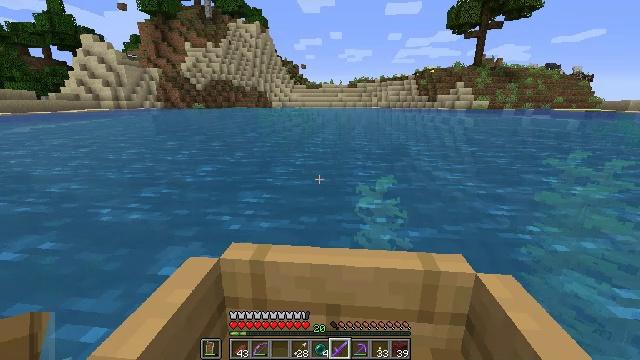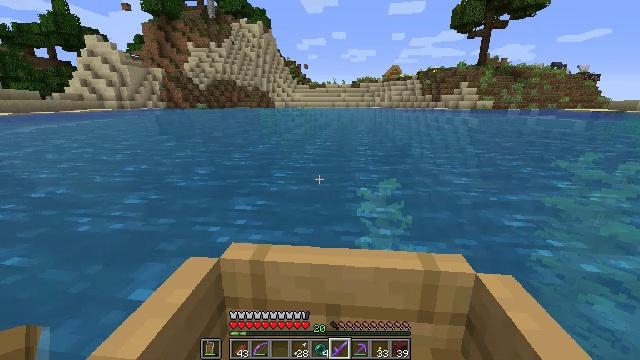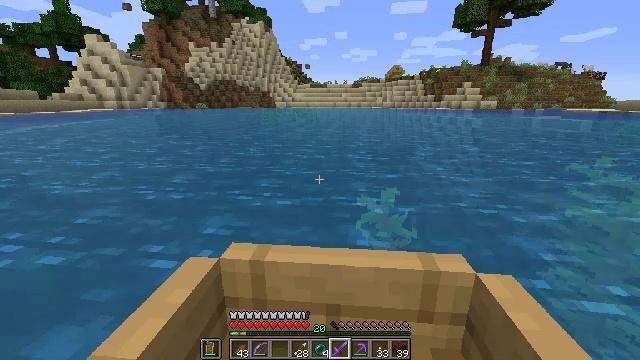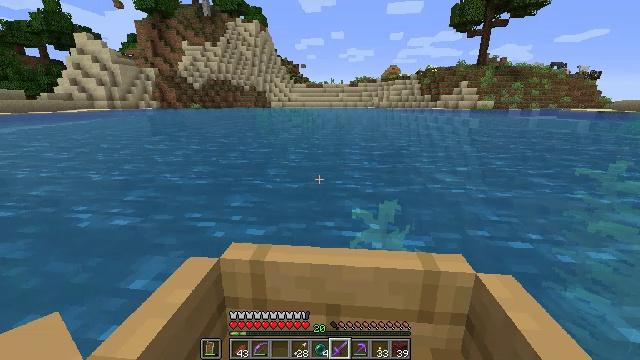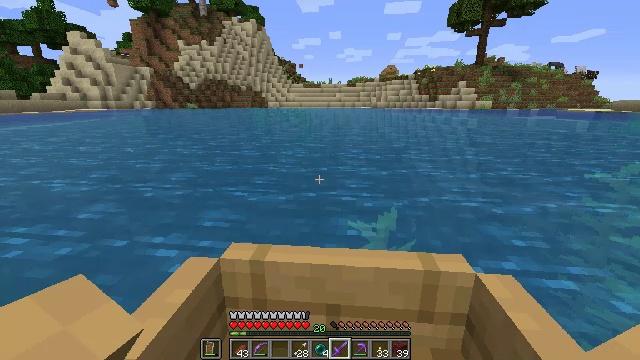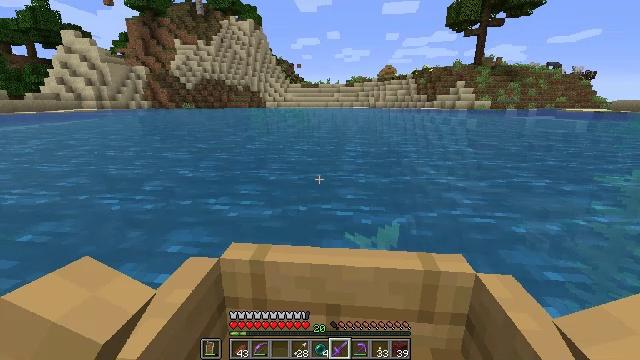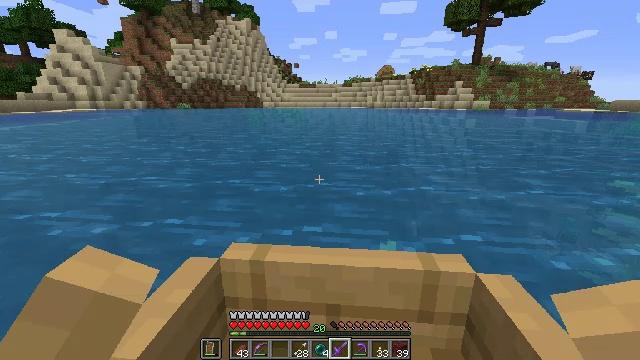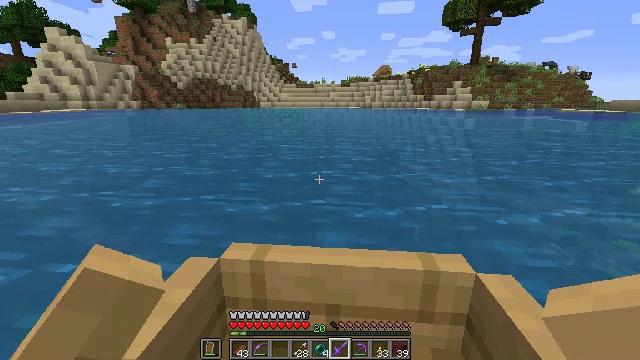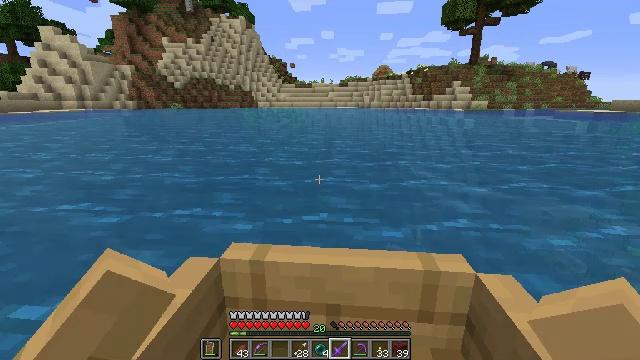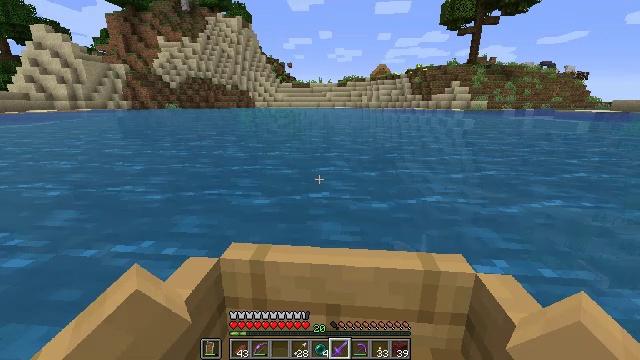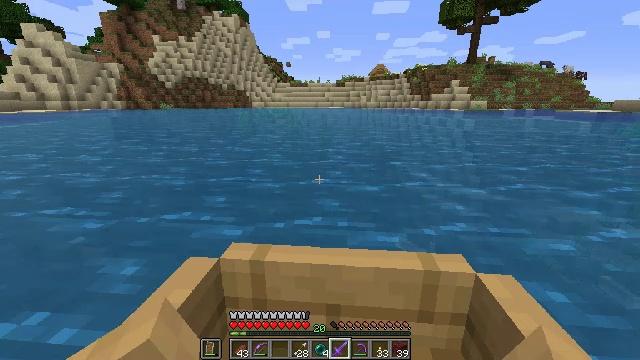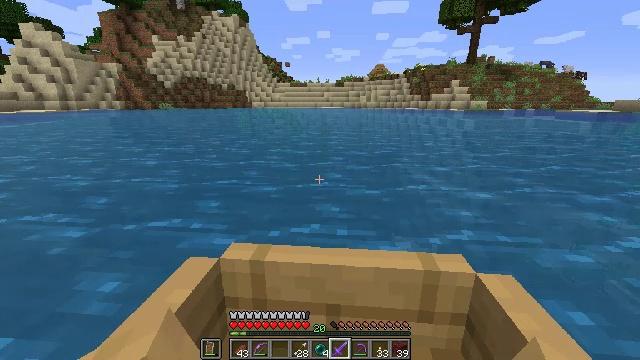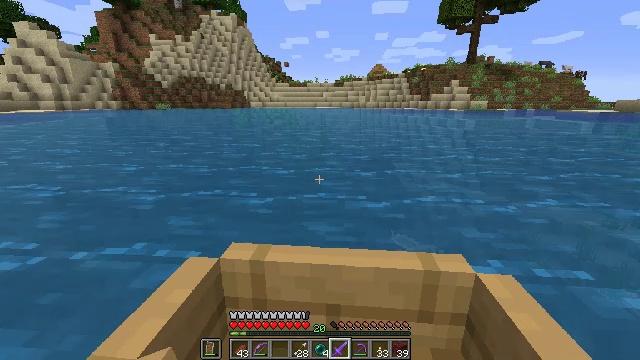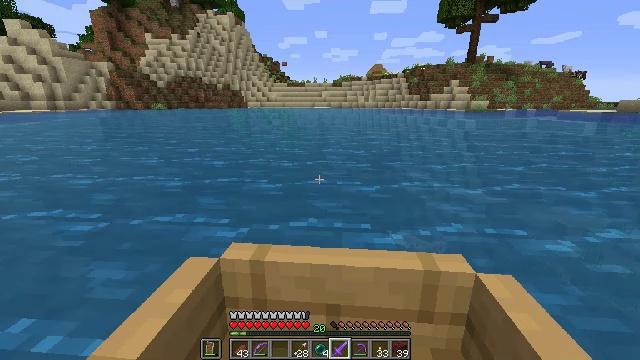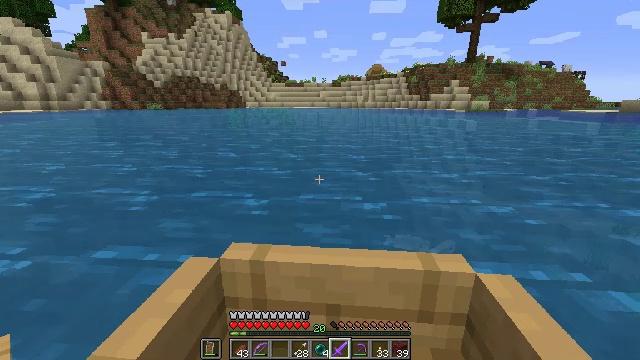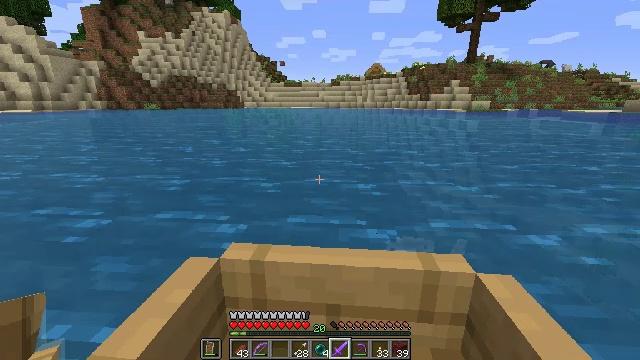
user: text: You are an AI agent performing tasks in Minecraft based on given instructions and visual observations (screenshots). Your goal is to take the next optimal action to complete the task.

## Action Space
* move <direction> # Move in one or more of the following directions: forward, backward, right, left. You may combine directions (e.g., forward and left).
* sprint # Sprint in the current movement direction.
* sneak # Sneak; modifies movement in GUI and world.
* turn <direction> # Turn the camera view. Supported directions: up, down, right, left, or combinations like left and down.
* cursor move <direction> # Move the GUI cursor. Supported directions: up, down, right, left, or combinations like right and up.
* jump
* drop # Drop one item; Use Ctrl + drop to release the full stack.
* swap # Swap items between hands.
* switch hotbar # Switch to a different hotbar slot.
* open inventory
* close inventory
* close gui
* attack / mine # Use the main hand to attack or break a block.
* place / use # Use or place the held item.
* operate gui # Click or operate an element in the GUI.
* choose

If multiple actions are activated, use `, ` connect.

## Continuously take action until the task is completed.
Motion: motion action
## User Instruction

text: Use the crafting interface to make blaze powder from blaze rods.
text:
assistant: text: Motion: move forward and move right
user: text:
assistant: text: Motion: move forward
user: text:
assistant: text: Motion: move forward
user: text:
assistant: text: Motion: move forward
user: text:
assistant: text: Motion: move forward
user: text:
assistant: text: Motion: move forward
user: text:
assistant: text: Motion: move forward
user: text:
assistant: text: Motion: move forward
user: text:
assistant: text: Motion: move forward
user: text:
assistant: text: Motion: move forward
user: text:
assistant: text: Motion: move forward
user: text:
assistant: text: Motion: move forward
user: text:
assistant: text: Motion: move forward
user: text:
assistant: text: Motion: move forward
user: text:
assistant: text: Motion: move forward
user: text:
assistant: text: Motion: move forward
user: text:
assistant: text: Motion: move forward
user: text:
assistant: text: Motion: move forward
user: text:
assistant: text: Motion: move forward
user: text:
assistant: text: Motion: move forward
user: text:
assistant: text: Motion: move forward
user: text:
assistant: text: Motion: move forward
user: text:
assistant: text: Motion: move forward
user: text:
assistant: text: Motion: move forward
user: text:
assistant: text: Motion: move forward
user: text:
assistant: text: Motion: move forward
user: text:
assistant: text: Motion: move forward
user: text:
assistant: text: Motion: move forward
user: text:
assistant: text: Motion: move forward
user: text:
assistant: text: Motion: move forward